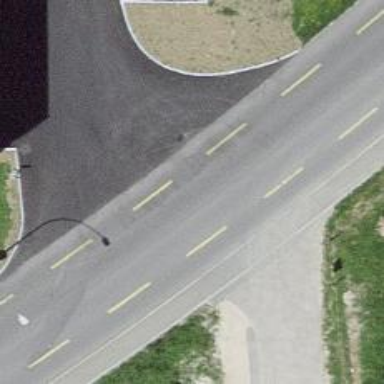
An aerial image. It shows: Primary highway with asphalt surface. There are sidewalks on both sides and advisory cycle lane.